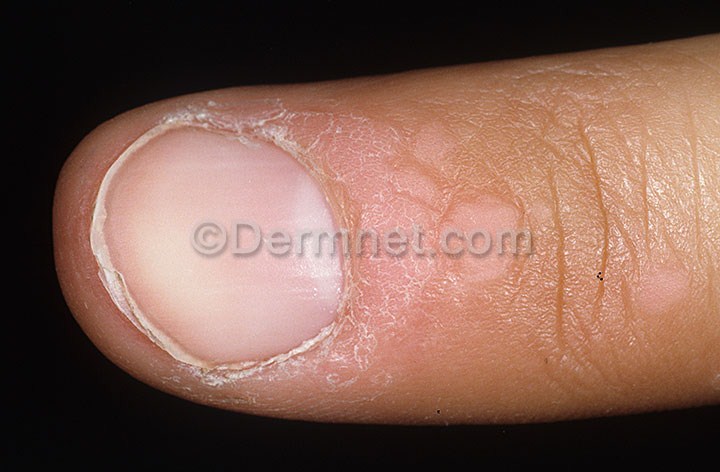
Disease: Warts Molluscum and other Viral Infections